Aerial crown-view tile of a tropical tree (Barro Colorado Island, Panama), acquired 20241216:
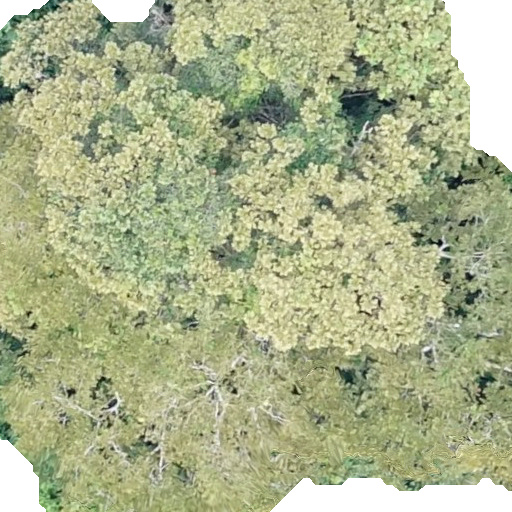
Species: Dipteryx oleifera
GBIF accepted scientific name: Dipteryx oleifera
Crown area: 435.363 m²